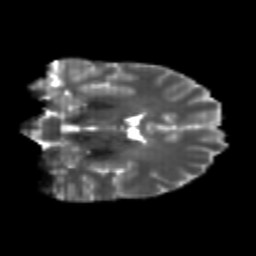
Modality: T2w
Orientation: coronal
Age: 22
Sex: male
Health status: healthy
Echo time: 0.074 s